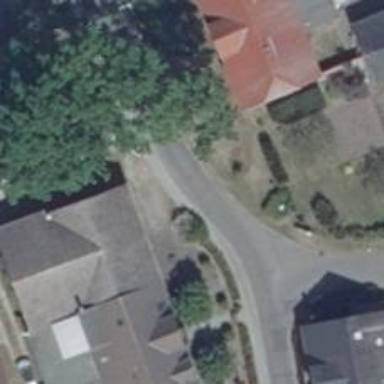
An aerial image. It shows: Residential road with asphalt surface and sidewalk on the left side.